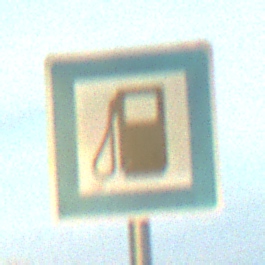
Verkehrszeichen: Tankstelle
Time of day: SunriseSunset
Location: Outdoor (Nature)
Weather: PartlyCloudy
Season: NotSpecified
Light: Natural